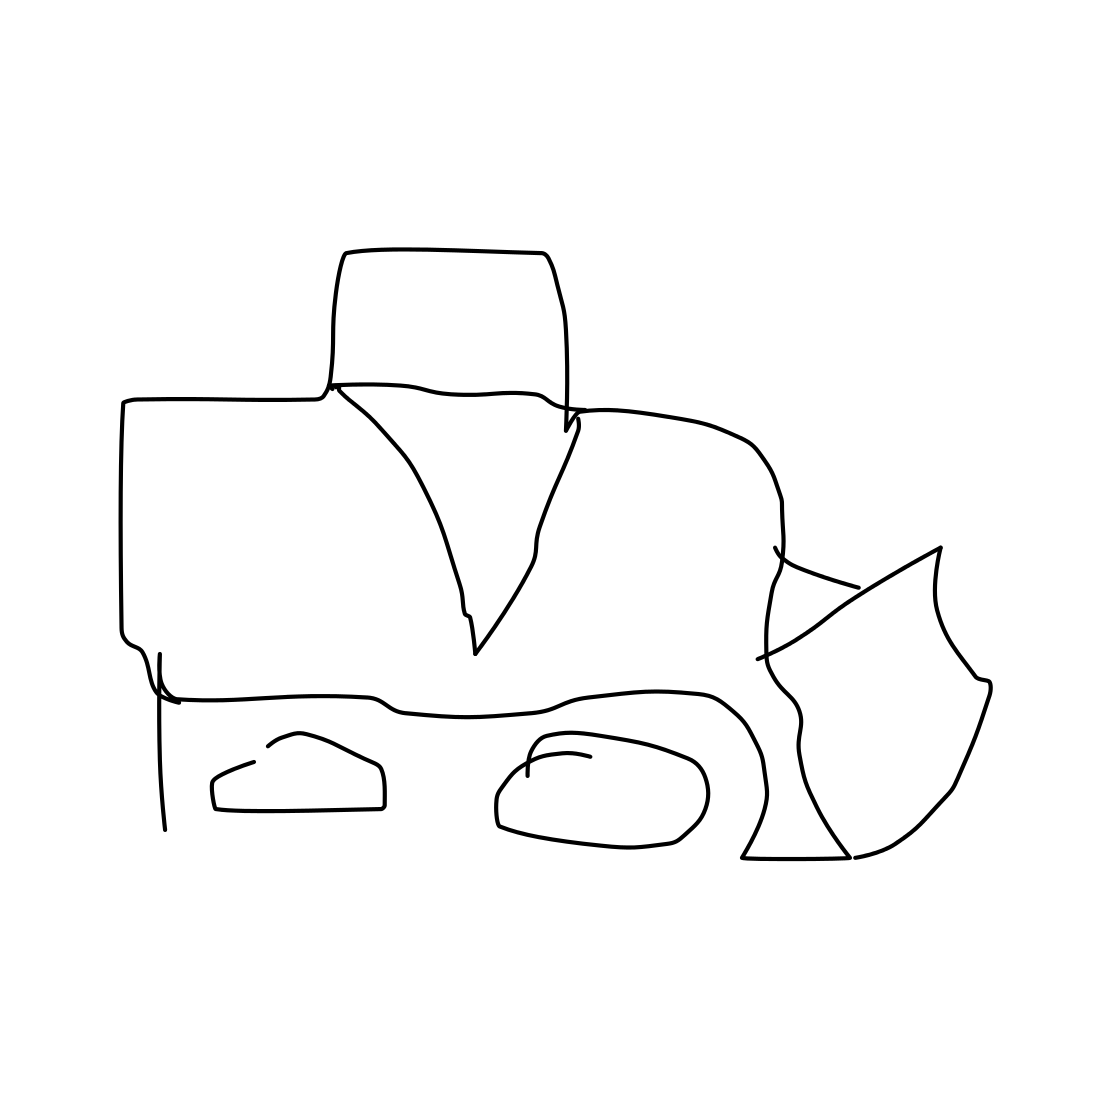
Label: bulldozer